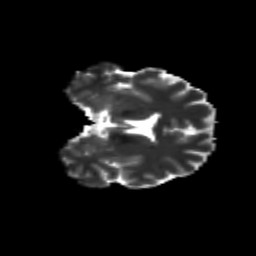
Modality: T2w
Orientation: coronal
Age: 18
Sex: male
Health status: healthy
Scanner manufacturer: siemens
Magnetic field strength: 3 T
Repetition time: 8.6 s
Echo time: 0.095 s